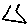
Label: triangle